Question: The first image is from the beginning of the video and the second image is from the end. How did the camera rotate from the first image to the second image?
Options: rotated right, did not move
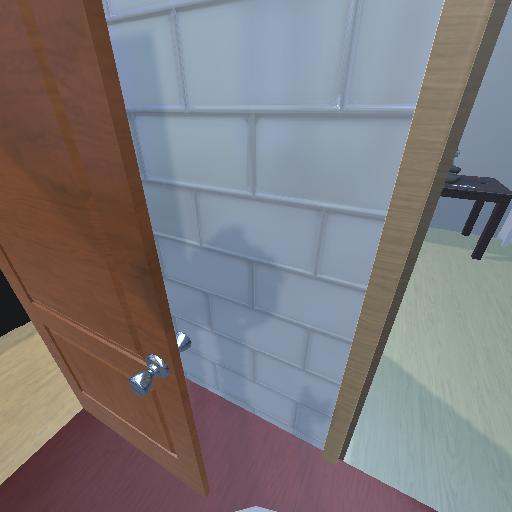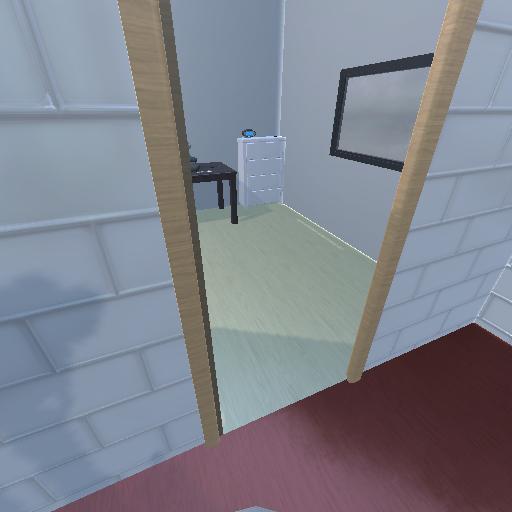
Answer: rotated right